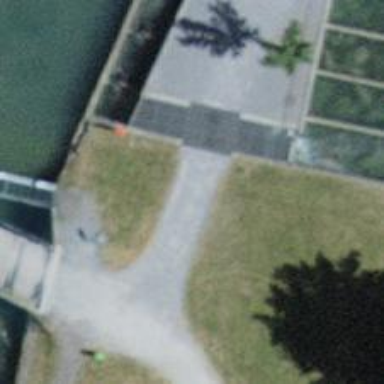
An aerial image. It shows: Footway with metal surface.